Question: I have a DataGrid which needs to look like this:

I need to do this in WPF, so provide the XAML solutions that will create side headers for several rows in addition to the normal column headers
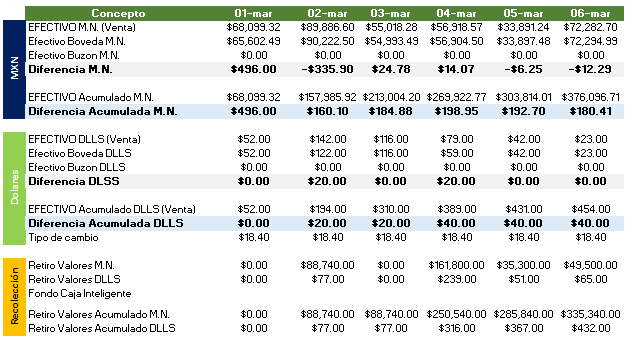
Answer: Group the content in the data-grid using the group description and use group style to make it appear the way you want.